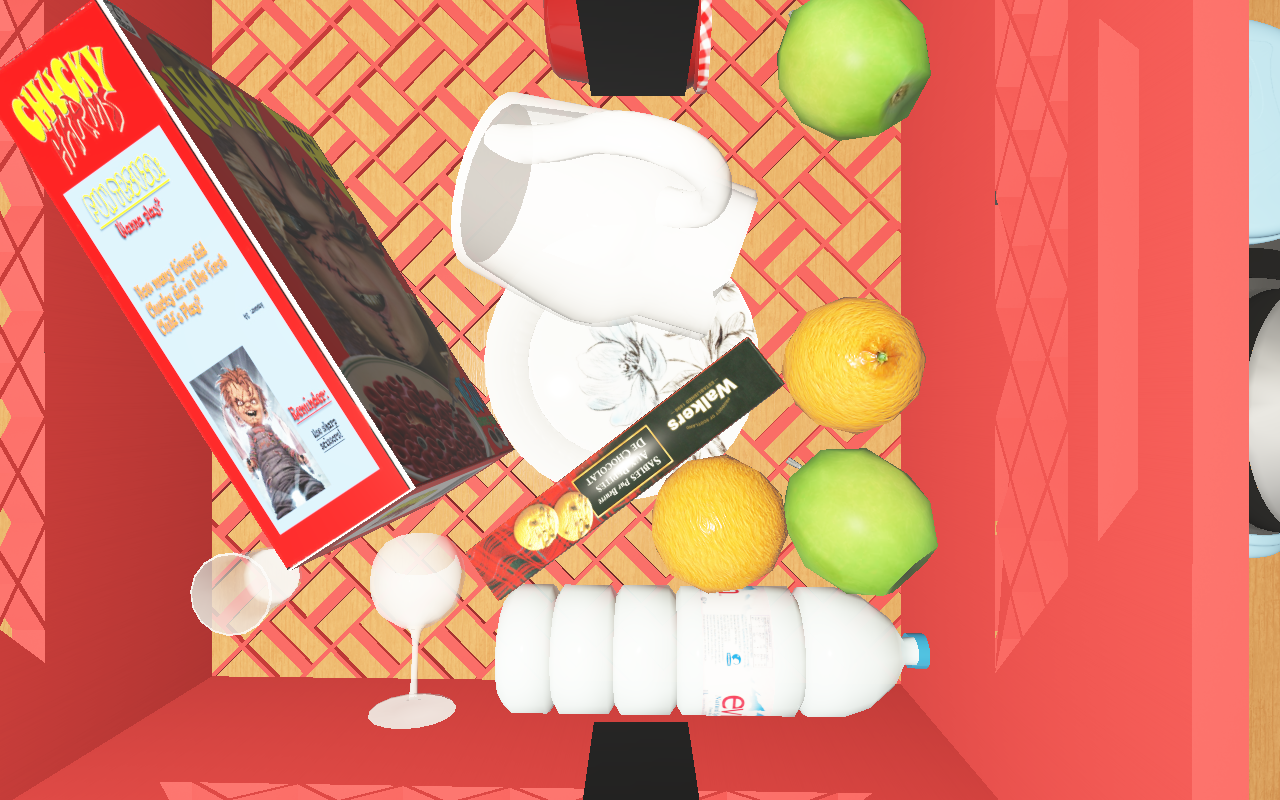
Objects in the scene:
carafe
apple
apple
orange
orange
plate
glass
wineglass
jam jar
cereal box
biscuit box